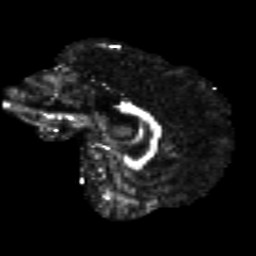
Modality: FA
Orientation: sagittal
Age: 25
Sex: male
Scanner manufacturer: siemens
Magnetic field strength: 3 T
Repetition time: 8.8 s
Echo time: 0.085 s